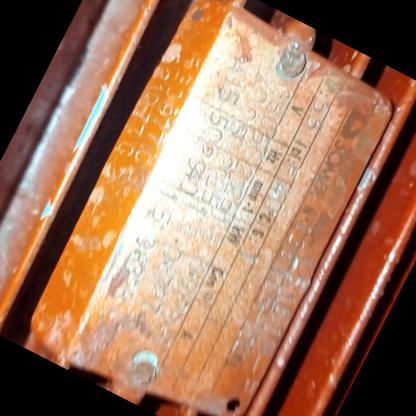
Klasa: tabliczka-znamionowa